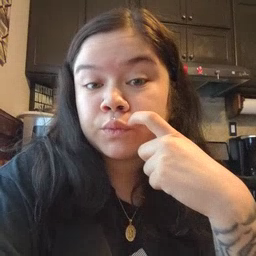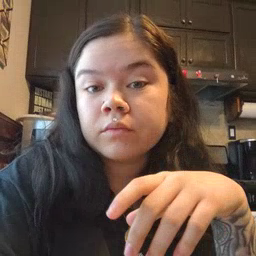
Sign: tooth